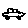
Label: car